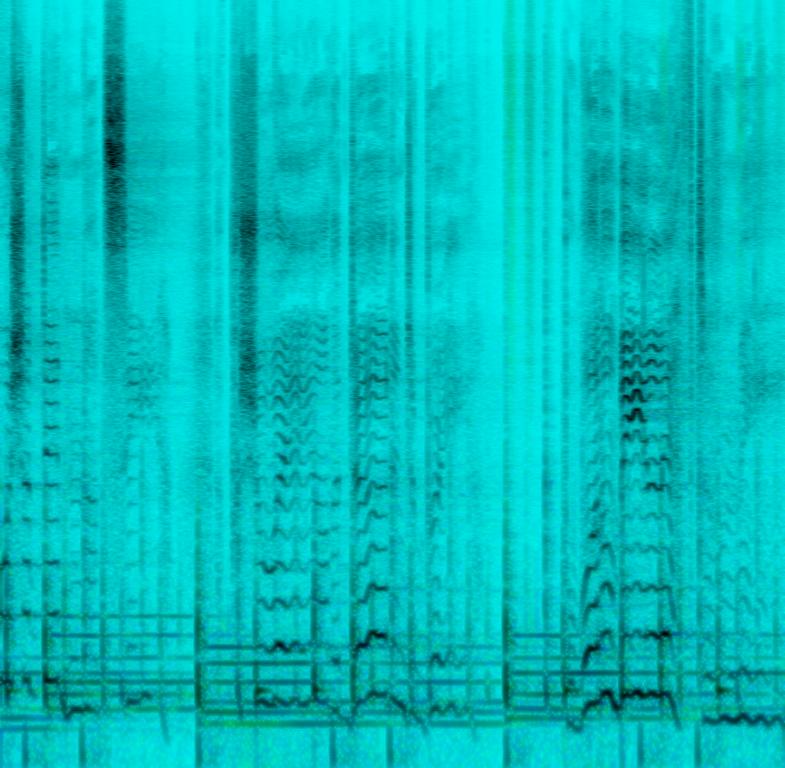
This song contains an e-piano playing a major and minor chord melody along with a minimalistic digital drum groove that has a delay on it. A female voice is singing with a little reverb on her voice. The song sounds minimalistic. There is a lot of room for the voice to sing and for the other instruments. A shaker sound is spun to the right side of the speaker. This song may be playing with headphones running through the park.